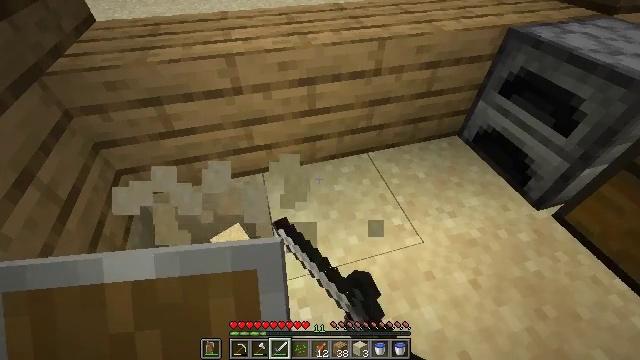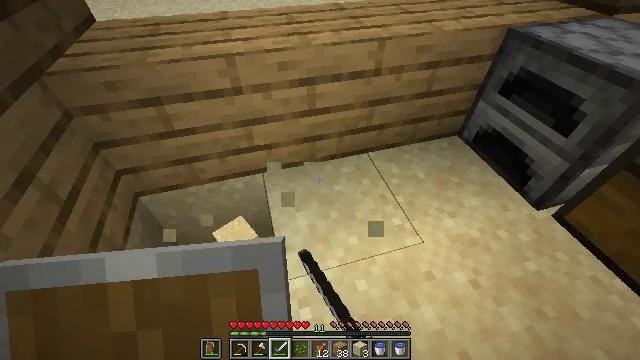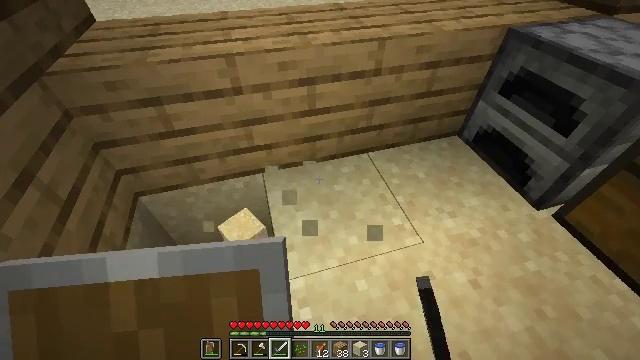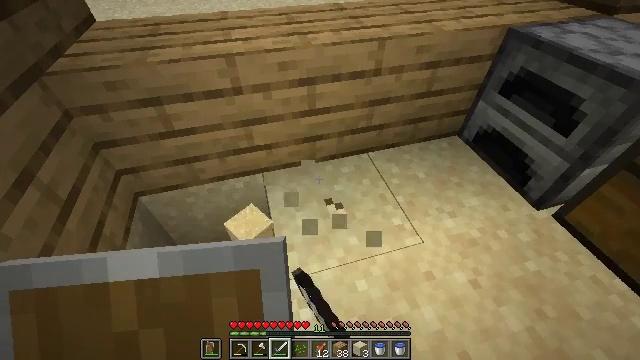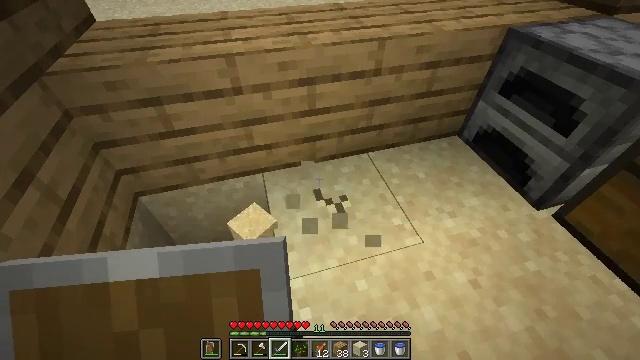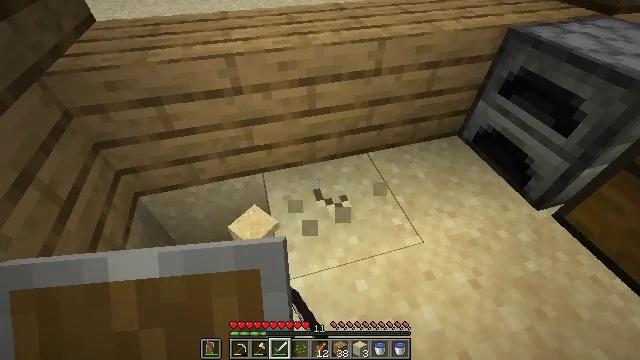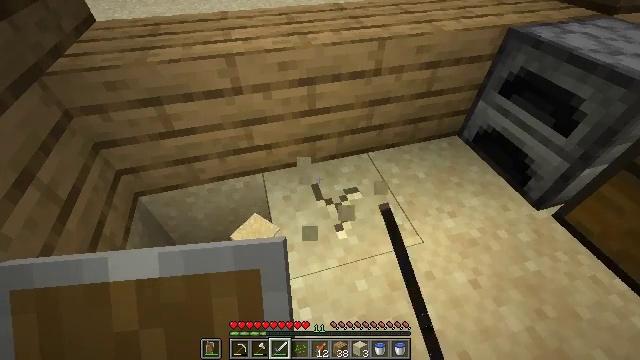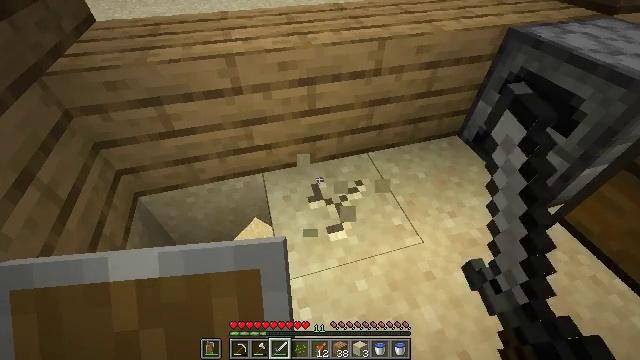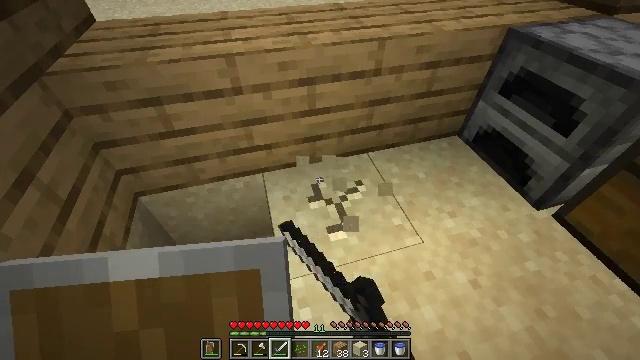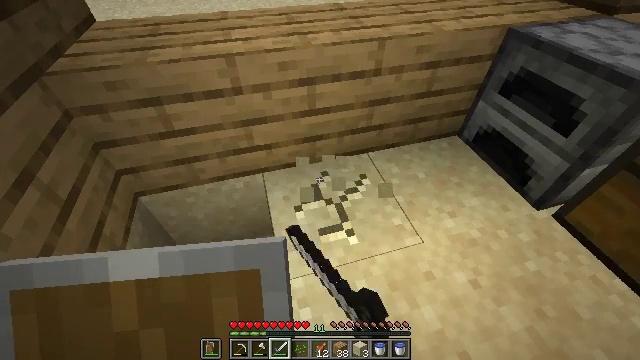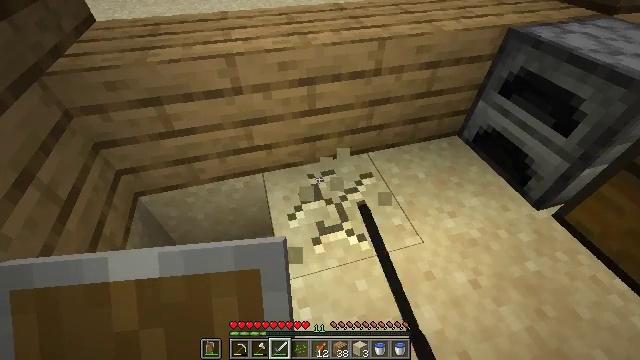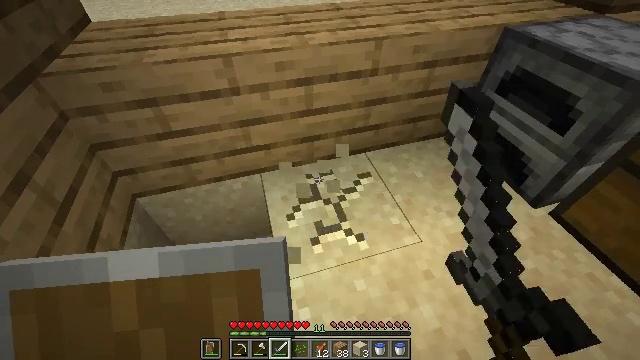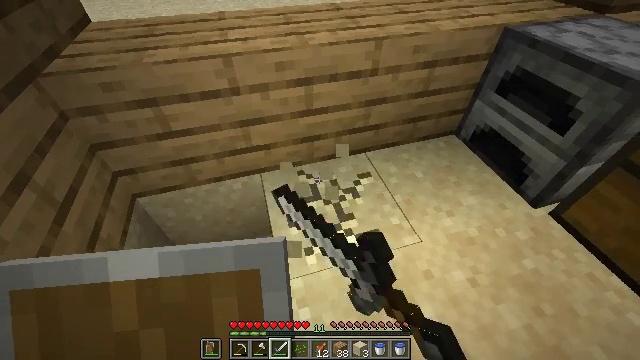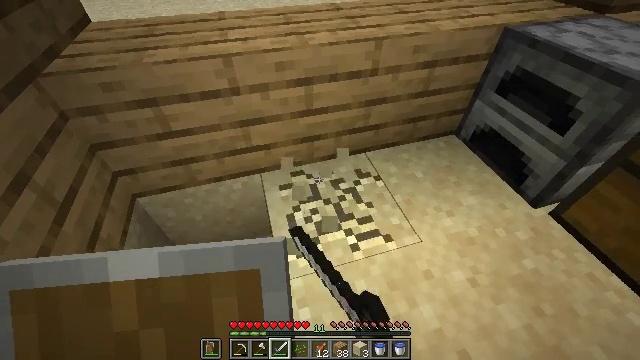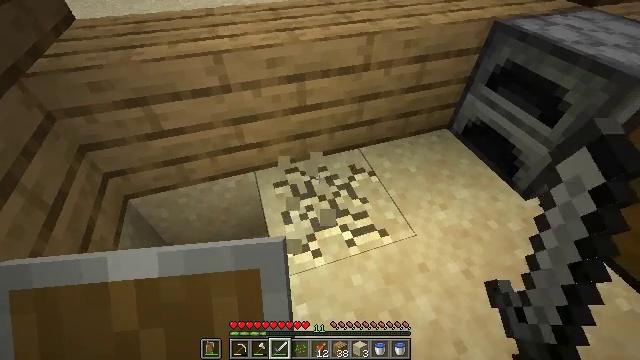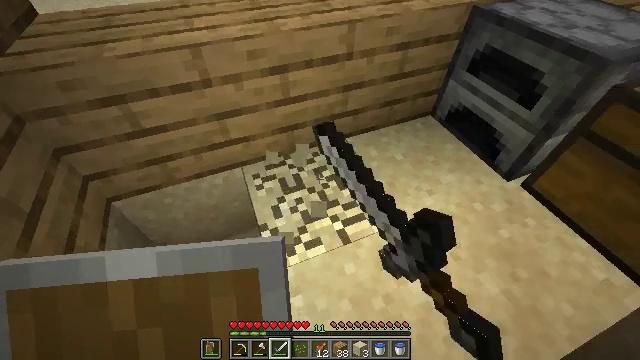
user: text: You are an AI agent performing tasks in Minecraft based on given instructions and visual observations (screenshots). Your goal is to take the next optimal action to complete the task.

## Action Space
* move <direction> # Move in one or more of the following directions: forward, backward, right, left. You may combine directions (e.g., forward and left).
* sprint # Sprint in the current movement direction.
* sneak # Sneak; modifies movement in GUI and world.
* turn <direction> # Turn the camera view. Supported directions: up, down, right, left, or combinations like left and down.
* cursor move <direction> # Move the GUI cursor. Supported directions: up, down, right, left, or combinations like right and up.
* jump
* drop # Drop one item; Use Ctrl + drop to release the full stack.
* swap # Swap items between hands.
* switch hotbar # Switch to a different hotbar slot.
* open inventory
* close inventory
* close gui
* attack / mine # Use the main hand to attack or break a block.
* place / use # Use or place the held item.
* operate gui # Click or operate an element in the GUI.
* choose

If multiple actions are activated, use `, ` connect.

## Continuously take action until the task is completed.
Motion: motion action
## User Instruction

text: Gather sand from the desert.
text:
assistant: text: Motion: attack / mine
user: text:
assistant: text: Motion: attack / mine
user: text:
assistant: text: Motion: attack / mine
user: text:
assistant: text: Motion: attack / mine
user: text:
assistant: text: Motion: attack / mine
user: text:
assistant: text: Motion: attack / mine
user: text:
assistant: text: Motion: attack / mine
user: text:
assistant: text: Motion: attack / mine
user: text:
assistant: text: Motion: attack / mine
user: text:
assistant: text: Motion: attack / mine
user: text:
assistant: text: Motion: attack / mine
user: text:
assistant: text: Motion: attack / mine
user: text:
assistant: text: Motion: attack / mine
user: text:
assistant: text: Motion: turn right, attack / mine
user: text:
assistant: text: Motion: turn right and down, attack / mine
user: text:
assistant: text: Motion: turn right and down, attack / mine
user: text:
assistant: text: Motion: turn right and down, attack / mine
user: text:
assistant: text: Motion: attack / mine
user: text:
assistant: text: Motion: attack / mine
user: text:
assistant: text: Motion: attack / mine
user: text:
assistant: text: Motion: attack / mine
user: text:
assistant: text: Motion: attack / mine
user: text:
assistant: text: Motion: attack / mine
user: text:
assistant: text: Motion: attack / mine
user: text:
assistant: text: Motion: turn right and up, attack / mine
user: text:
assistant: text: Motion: turn right and up, attack / mine
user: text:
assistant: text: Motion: turn right, attack / mine
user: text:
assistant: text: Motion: attack / mine
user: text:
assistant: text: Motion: attack / mine
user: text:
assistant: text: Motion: attack / mine